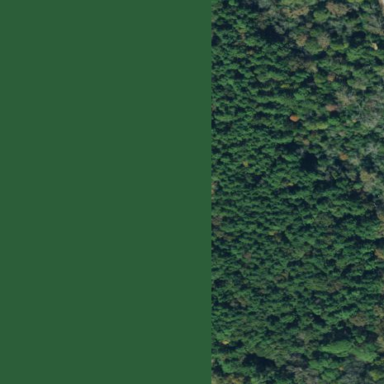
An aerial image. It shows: Evergreen needle-leaved woodland.